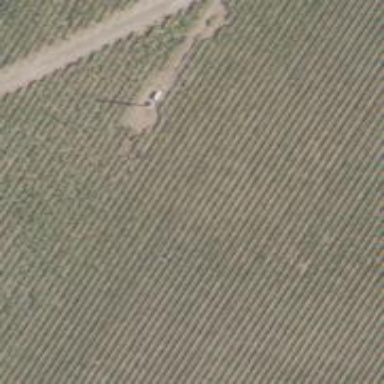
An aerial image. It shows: Vineyard with grape crops.